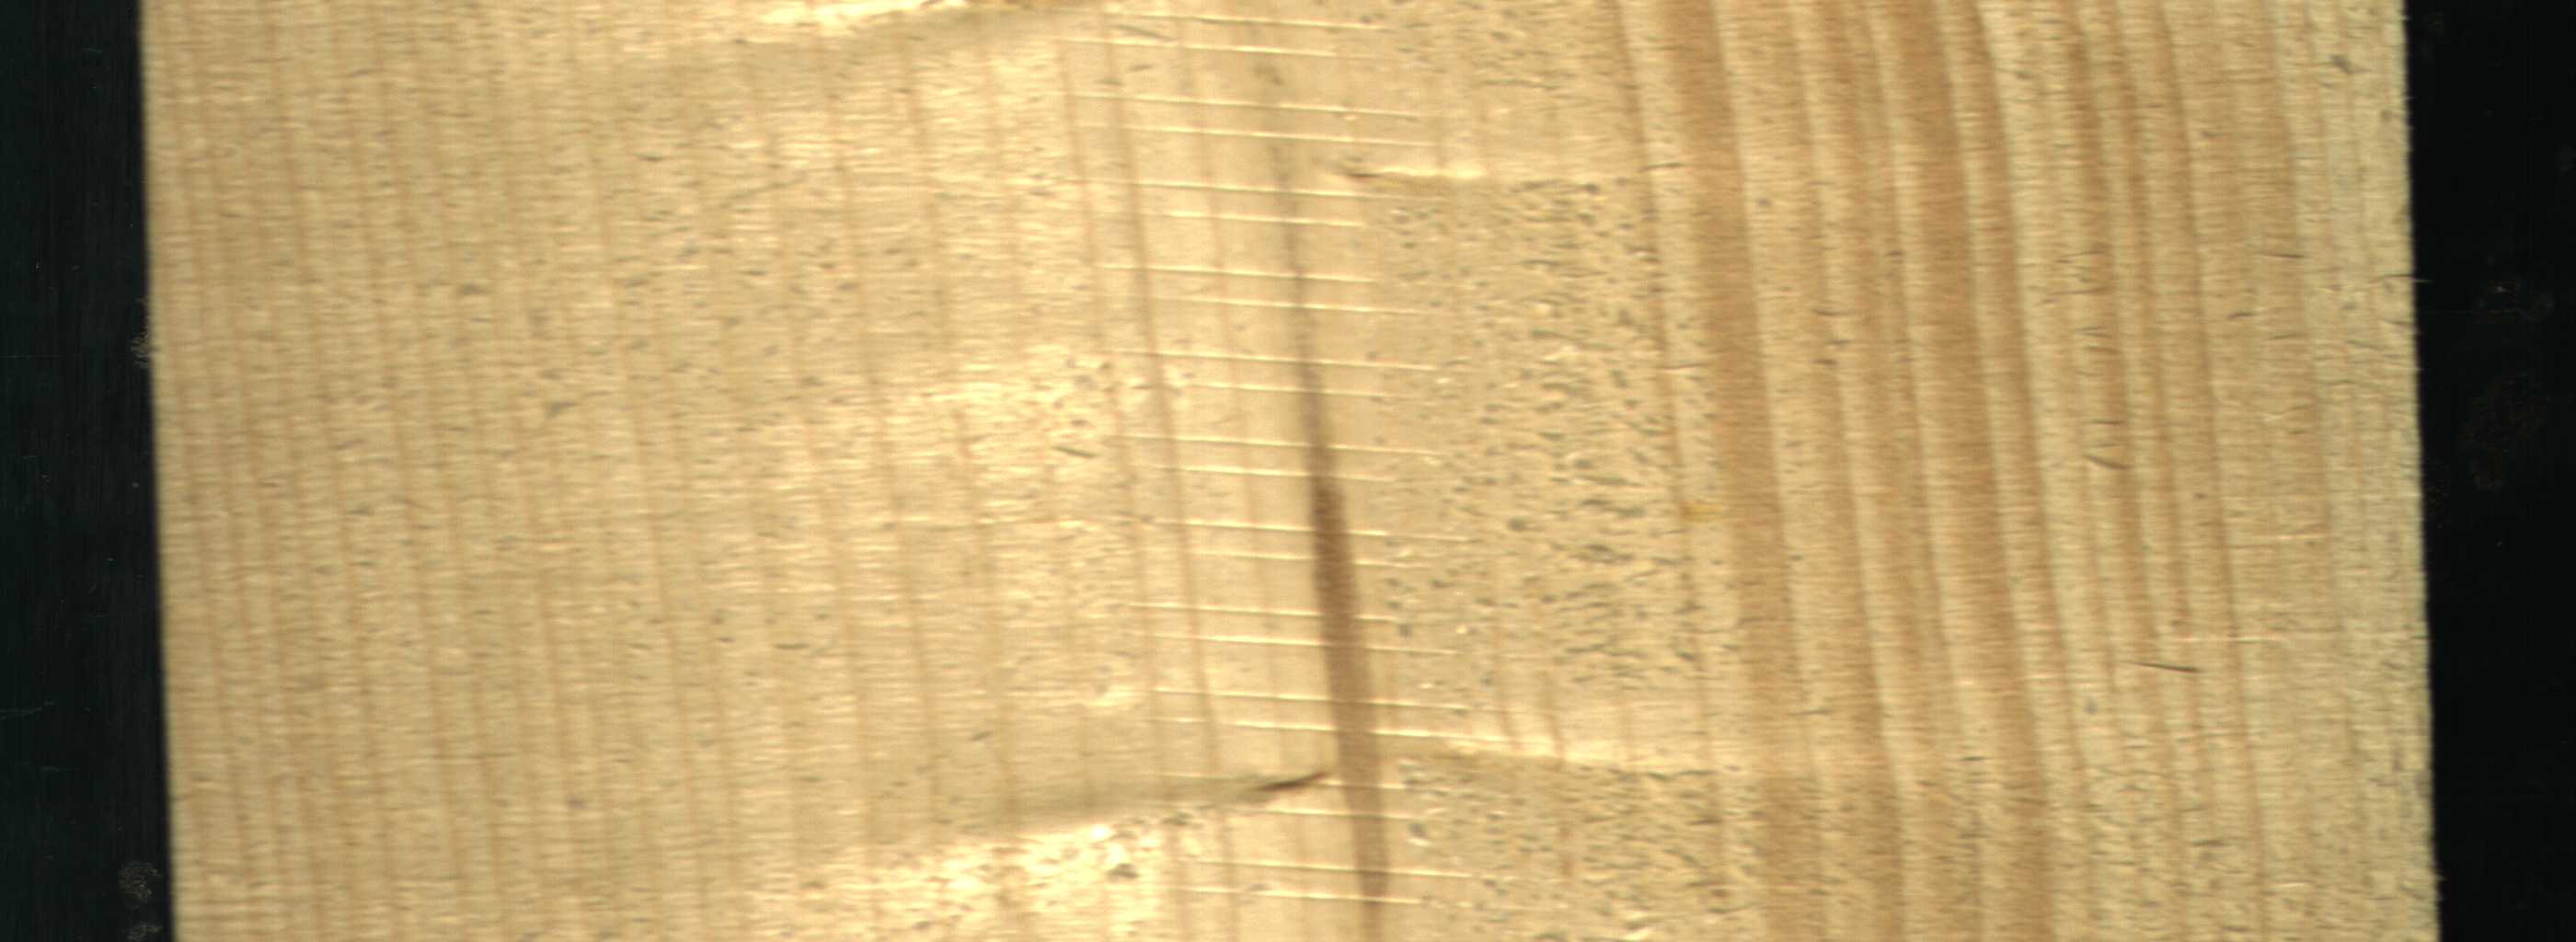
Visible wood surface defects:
Marrow